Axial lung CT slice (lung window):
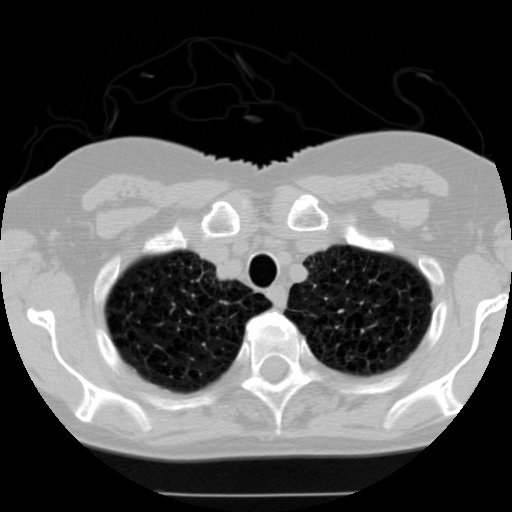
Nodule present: no